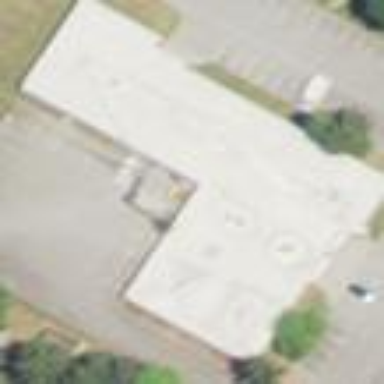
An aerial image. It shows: Public building.